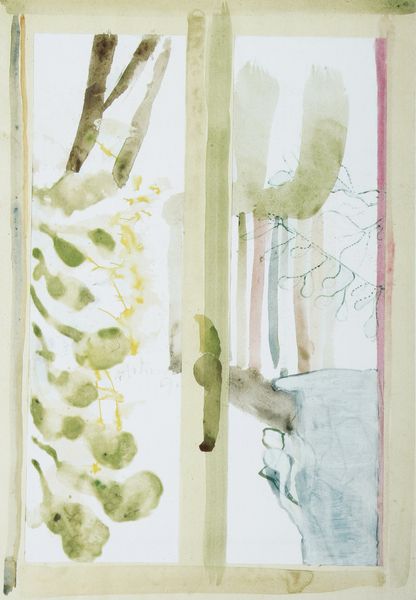
Titel: ohne Titel
Künstler: Gerhard Hoehme
Standort: Düsseldorf
Institution: Gerhard und Magarete Hoehme-Stiftung
Schlagwörter: baum, blau, blätter, laub, wasser, weiß, aquarell, bäume, grün, ocker, äste, braun, fenster, glas, grau, säule, zeichnung, ausblick, blick, rot, beige, blass, rahmen, ast, zweige, pflanzen, rosa, balkon, wäscheleine, studie, abstrakt, farben, fläche, zug, lila, violett, wasserfarbe, oliv, gerade, geschlossen, striche, abstraktion, griff, katze, hinterhof, tusche, wasserfarben, fensterrahmen, zweig, scheibe, strich, pinsel, pinselstrich, kapitell, flecken, geäst, grünlich, fensterflügel, kleckse, verlaufen, verlauf, laube, olivgrün, markise, marquise, unbemalt, fenstergriff, fensterknauf, haud, wäßßerig